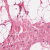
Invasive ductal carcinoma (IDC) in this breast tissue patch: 0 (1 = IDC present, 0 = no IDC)